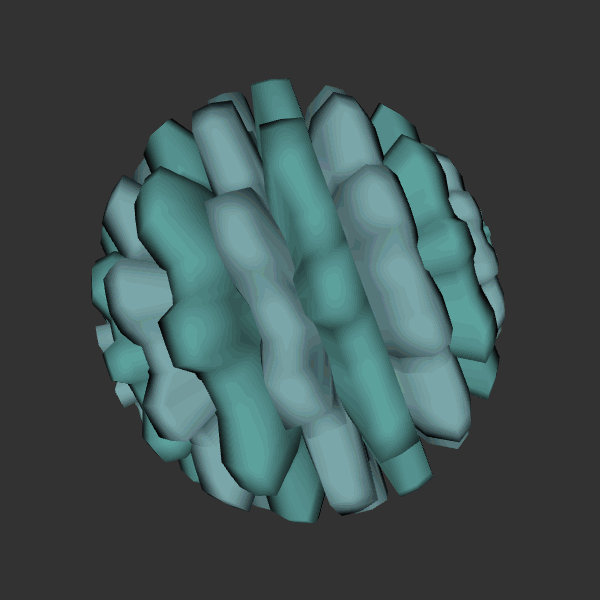
Background: dark